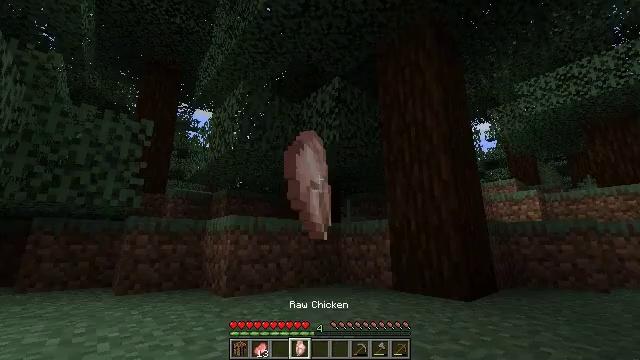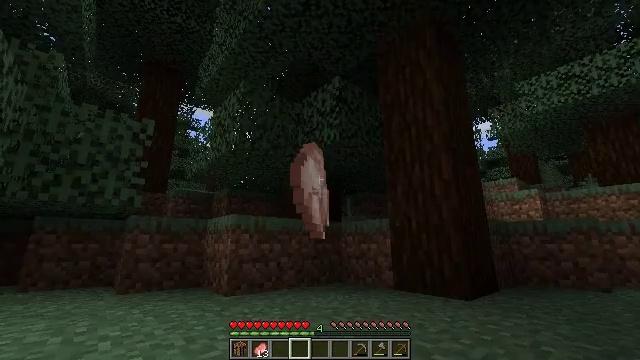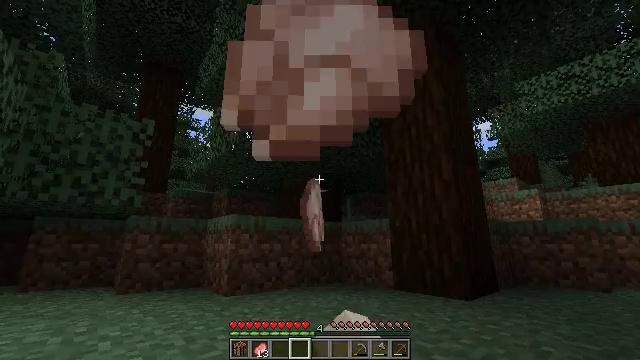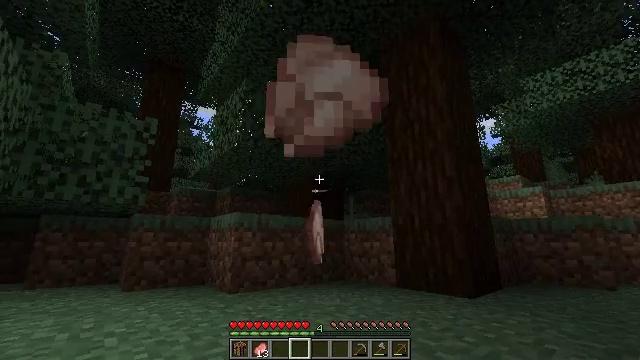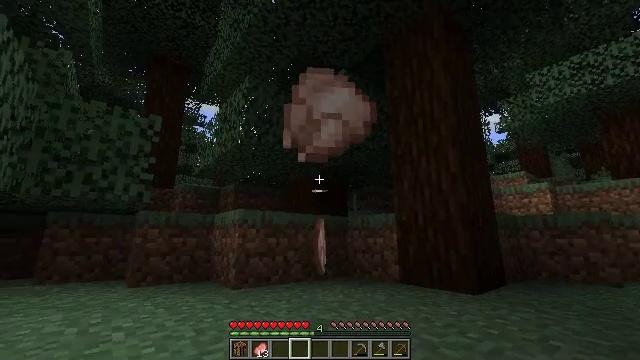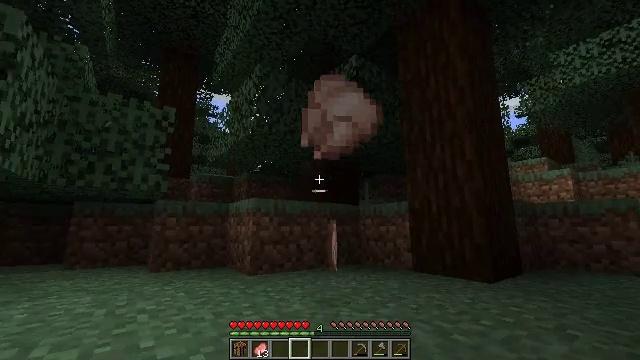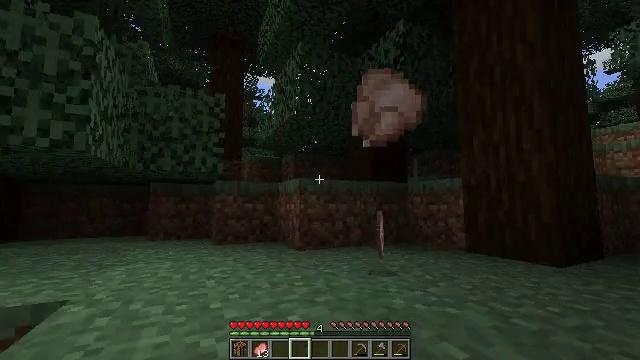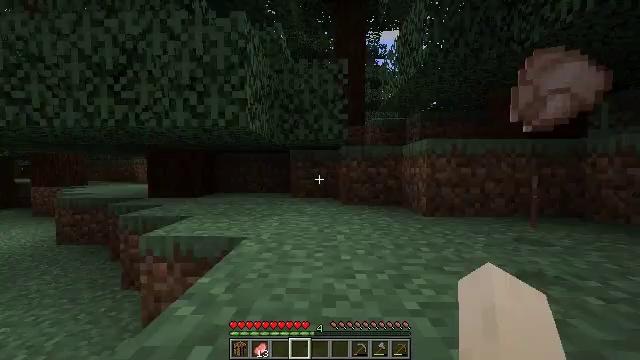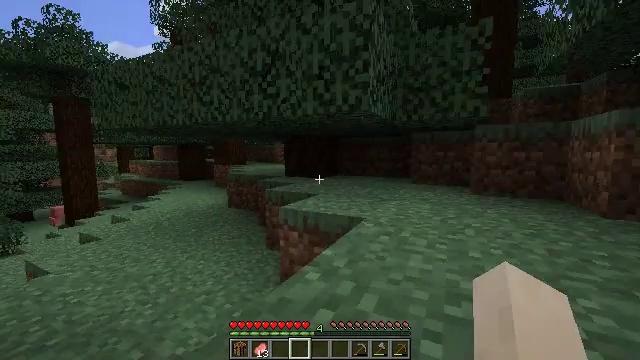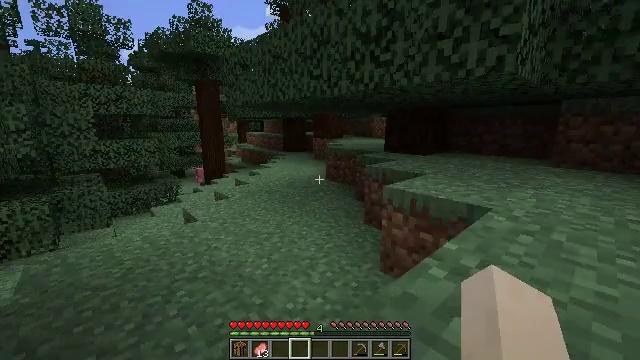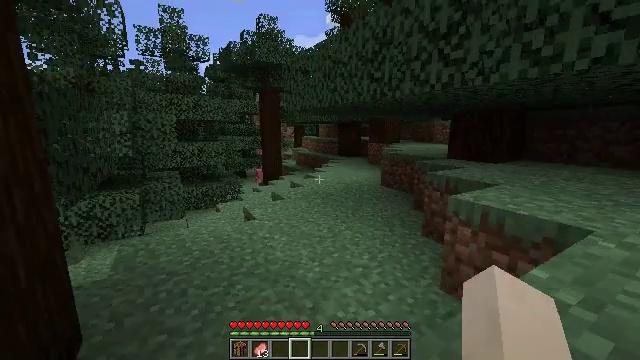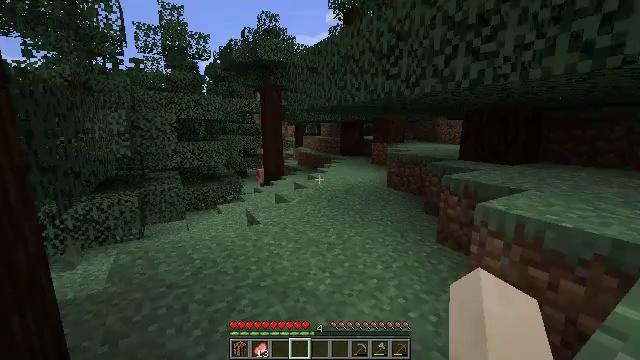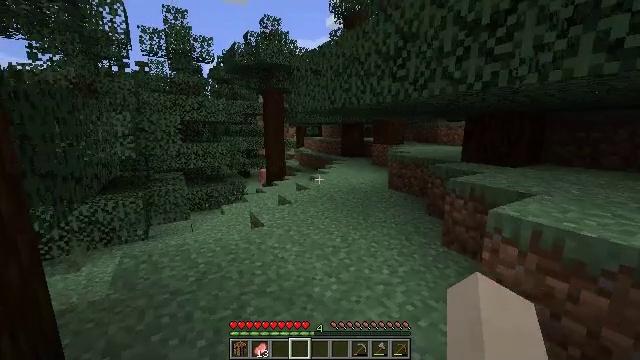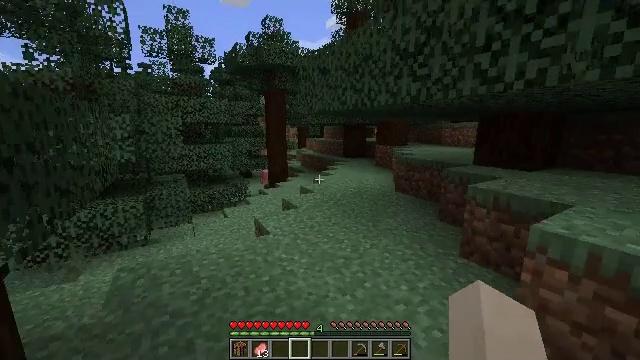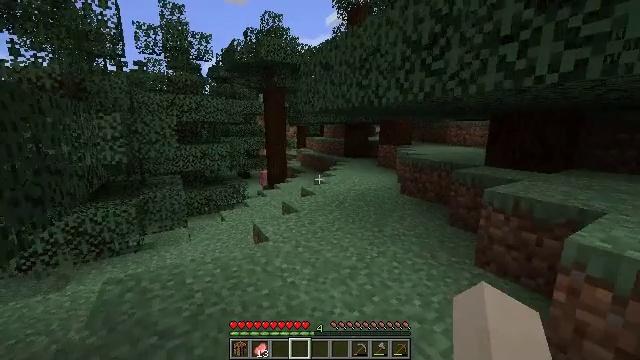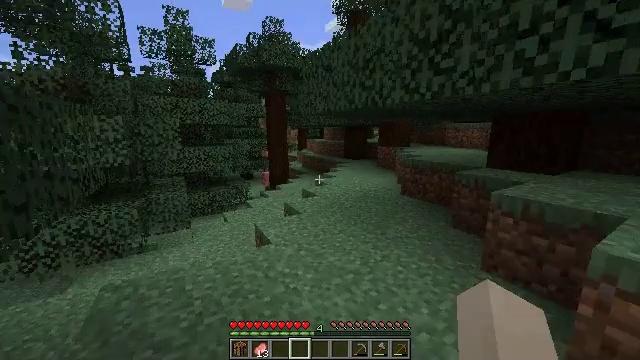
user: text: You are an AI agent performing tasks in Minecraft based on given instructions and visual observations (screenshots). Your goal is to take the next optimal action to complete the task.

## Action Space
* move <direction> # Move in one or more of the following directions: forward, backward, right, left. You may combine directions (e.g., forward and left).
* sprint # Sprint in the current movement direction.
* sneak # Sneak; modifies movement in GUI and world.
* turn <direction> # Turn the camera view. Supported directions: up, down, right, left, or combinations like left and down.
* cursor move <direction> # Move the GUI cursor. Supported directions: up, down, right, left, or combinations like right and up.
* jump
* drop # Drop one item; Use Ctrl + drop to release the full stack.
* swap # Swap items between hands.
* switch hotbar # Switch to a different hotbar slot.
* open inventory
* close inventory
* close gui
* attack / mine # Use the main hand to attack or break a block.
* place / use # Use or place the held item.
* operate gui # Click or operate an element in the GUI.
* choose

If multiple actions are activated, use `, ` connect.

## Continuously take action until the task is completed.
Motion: motion action
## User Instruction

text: Mine spruce leaves from the tree.
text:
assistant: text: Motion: drop
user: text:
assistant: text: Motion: drop
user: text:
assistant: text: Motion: drop
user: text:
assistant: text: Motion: no_op
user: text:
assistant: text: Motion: turn left and down
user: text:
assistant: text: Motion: turn left and down
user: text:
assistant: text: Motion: move forward, turn left and down
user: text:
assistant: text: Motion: move forward and move left, turn left and down
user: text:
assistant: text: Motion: move forward and move left, turn left and down
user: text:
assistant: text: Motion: move forward and move left, turn left
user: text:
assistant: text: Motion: move forward, sprint
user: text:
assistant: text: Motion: move forward, sprint
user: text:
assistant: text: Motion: move forward, sprint
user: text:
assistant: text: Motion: move forward, sprint
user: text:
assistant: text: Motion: move forward, sprint
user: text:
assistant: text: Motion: move forward and move right, sprint
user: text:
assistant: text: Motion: move forward and move right, sprint, turn left
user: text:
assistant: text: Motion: move forward and move right, sprint, turn left
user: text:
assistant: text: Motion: move forward, sprint, turn left and down
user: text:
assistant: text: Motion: move forward, sprint, turn left and down
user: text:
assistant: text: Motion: move forward, sprint
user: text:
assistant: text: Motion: move forward, sprint
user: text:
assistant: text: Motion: move forward, sprint
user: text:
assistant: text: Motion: move forward, sprint
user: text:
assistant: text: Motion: move forward, sprint
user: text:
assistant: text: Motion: move forward, sprint
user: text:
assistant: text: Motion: move forward, sprint, turn left
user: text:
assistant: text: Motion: move forward, sprint, turn left
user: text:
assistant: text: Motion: move forward, sprint, turn left
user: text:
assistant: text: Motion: move forward, sprint, turn left